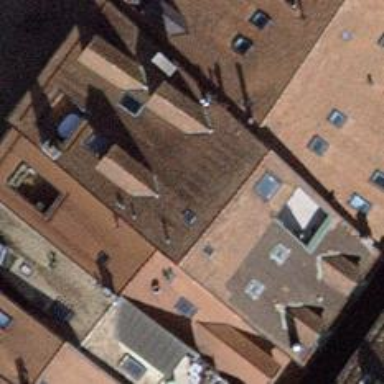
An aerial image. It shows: Building with gabled roof covered in roof tiles. The roof orientation is across the building.